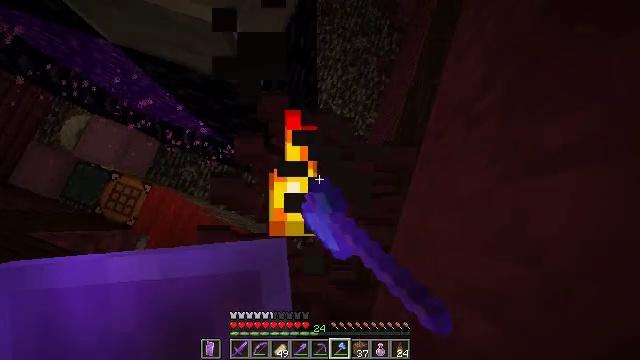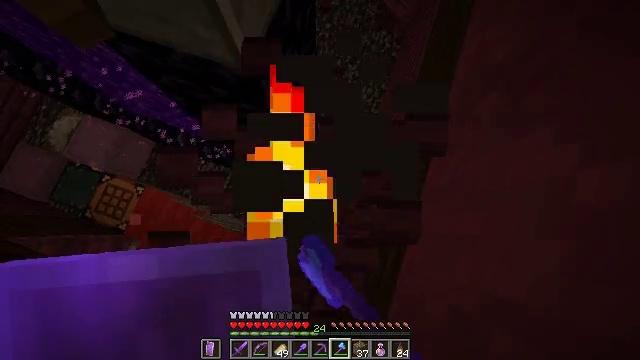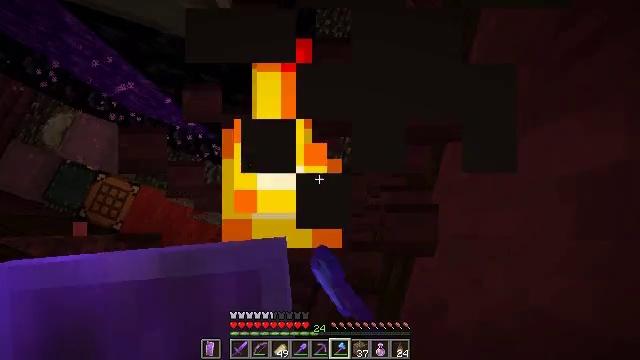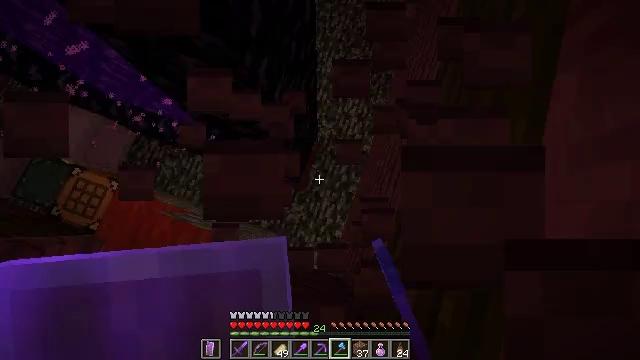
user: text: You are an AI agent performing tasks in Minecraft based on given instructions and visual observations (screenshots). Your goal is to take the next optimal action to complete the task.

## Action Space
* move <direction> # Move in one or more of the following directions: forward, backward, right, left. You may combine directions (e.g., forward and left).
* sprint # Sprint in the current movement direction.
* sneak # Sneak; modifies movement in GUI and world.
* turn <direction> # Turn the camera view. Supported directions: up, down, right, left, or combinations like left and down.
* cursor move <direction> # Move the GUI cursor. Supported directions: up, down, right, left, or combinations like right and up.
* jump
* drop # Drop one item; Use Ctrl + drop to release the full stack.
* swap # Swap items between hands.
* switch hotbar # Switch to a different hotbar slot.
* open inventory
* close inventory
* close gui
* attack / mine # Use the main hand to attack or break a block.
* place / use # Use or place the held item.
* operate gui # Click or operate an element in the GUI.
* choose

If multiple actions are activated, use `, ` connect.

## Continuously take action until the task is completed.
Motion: motion action
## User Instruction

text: Break the crimson planks structure.
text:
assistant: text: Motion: no_op
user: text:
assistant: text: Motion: no_op
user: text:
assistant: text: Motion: no_op
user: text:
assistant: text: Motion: no_op